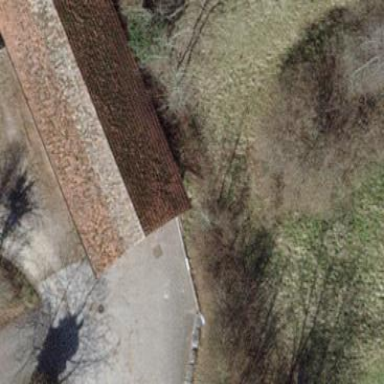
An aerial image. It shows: Shed.